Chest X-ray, PA view. Patient: 55 years old, sex F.
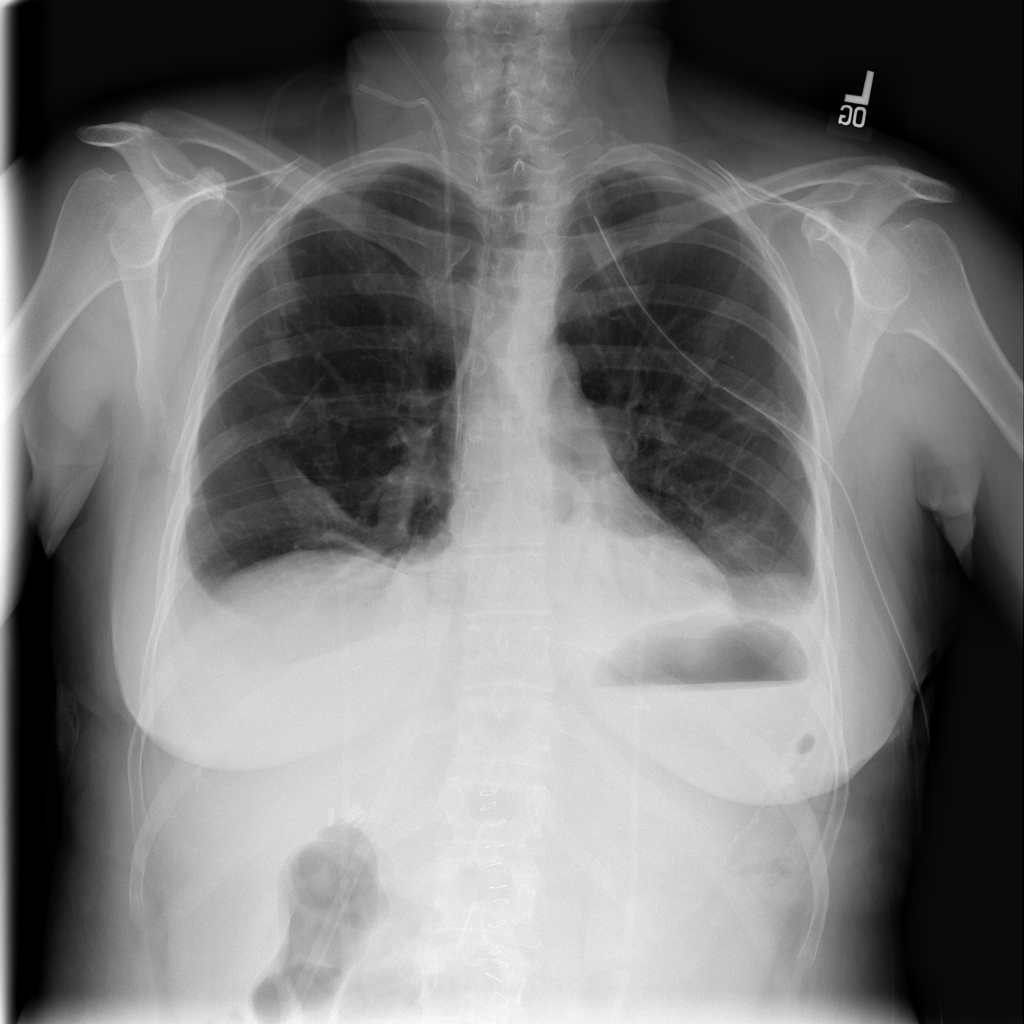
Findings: Atelectasis, Effusion, Pneumothorax